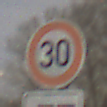
Verkehrszeichen: Geschwindigkeit30
Zusatzzeichen unten: HinweisDurchSinnbild16
Umgebung: Outdoor, Suburban
Tageszeit: MorningAfternoon
Wetter: Overcast
Licht: Natural
Jahreszeit: NotSpecified
Kontrast: LowContrast